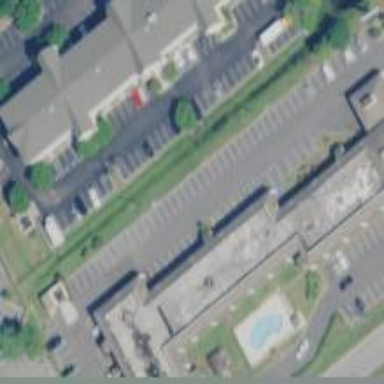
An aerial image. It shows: Building that is motel.